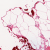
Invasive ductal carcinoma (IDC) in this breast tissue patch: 0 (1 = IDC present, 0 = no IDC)